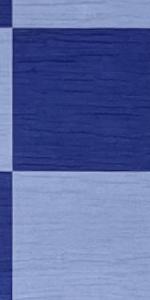
Label: Empty